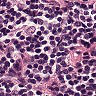
Metastatic tissue present: no